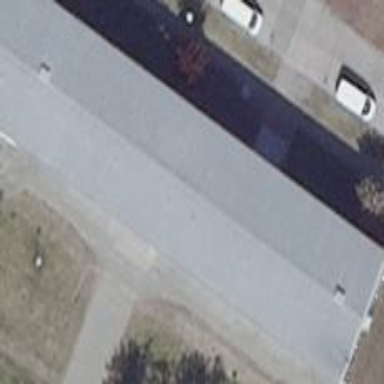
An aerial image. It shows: Flat-roofed building.